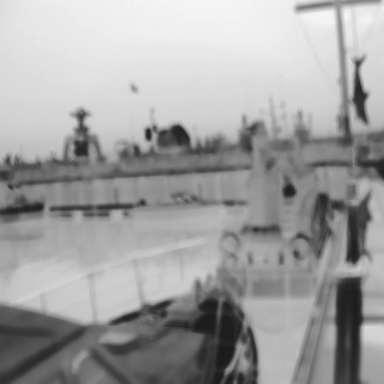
There are four objects shown in the infrared image, including two canoes, and two bulk_carriers.